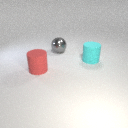
large red rubber cylinder to the left of large cyan rubber cylinder